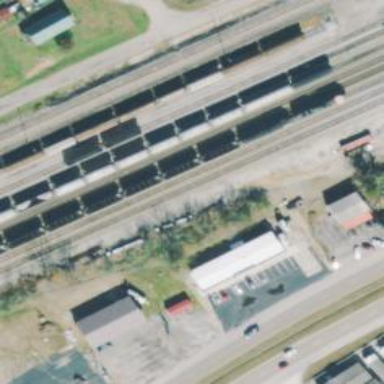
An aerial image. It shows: Manifest railway yard.